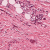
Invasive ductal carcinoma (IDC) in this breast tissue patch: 1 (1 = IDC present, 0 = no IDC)